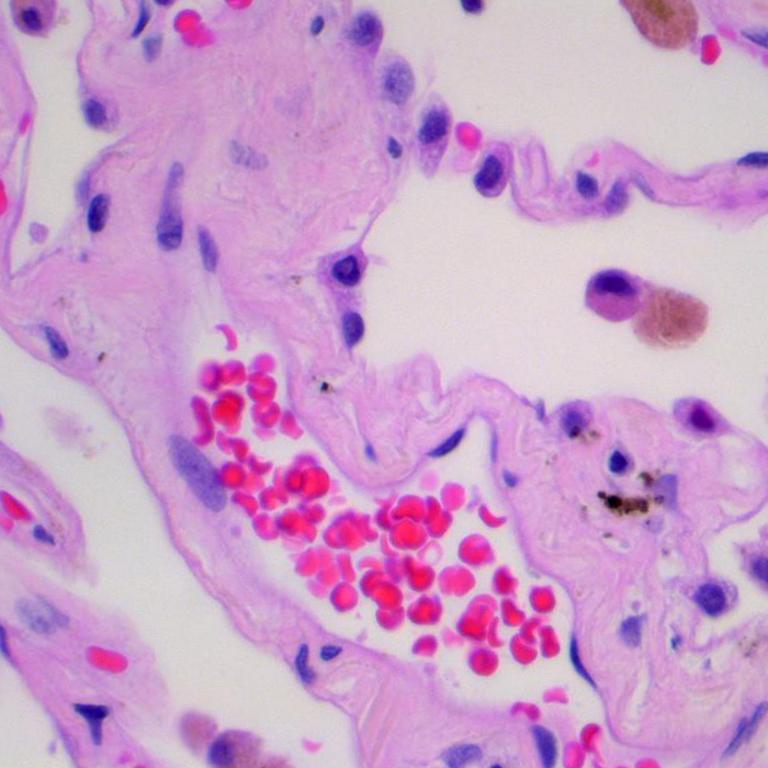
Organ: lung
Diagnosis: benign